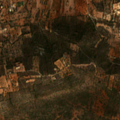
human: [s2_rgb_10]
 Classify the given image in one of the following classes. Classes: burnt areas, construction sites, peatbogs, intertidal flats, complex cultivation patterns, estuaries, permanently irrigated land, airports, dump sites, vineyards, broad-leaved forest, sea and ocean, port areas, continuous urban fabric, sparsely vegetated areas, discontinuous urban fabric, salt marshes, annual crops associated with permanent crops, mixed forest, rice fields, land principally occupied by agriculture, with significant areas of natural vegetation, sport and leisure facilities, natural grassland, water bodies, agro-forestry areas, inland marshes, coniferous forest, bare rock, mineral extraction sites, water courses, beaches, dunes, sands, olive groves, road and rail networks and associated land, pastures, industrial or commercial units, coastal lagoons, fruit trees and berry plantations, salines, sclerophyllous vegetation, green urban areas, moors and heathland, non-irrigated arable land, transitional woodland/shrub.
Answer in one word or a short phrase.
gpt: fruit trees and berry plantations, annual crops associated with permanent crops, complex cultivation patterns, land principally occupied by agriculture, with significant areas of natural vegetation, sclerophyllous vegetation